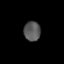
Tissue: lung
Cell type: Endothelial cells
Senescence score: 0.7091
Nuclear area (px): 321
Mean DAPI intensity: 87.43